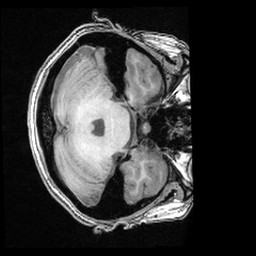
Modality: T1w
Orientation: axial
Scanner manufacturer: ge
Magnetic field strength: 3 T
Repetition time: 0.008572 s
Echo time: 0.003384 s